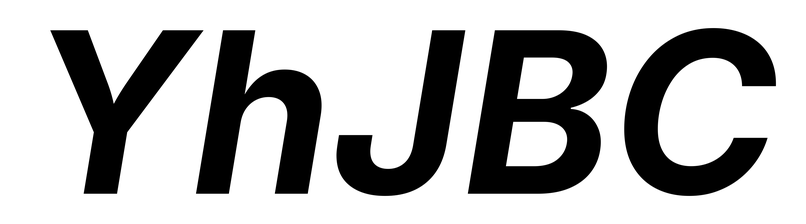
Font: Inter-Italic_Bold_Italic